Question: I am having trouble filtering out the zero fields using the query below. Many records which have a zero in the "3 Yr Average" or "Comp Usage" fields are still included in the results.

Removing the "<>0" or "Is Not Null" criteria change nothing in the output table. Access is generating the following SQL:
'''
SELECT
[active plant parts made from dept produced components usage].assembly_item_no,
[active plant parts made from dept produced components usage].component_item_no,
[active plant parts made from dept produced components usage].component_qty,
[active plant parts made from dept produced components usage].[3 yr average],
[active plant parts made from dept produced components usage].[comp usage],
noetix_sys_invus_category_all.[a$cat$item_type]
INTO [department component usage and assembly type]
FROM [active plant parts made from dept produced components usage]
INNER JOIN noetix_sys_invus_category_all
ON
[active plant parts made from dept produced components usage].assembly_item_no =
noetix_sys_invus_category_all.[a$item$item_number]
WHERE ( ( (
[active plant parts made from dept produced components usage].[3 yr average]
)
<> 0 )
AND ( (
[active plant parts made from dept produced components usage].[comp usage] )
<> 0 )
AND ( ( noetix_sys_invus_category_all. [a$cat$item_type] ) = "aft" ) )
OR ( ( (
[active plant parts made from dept produced components usage].[3 yr average]
)
IS NOT NULL )
AND ( (
[active plant parts made from dept produced components usage].[comp usage]
)
IS NOT NULL )
AND ( ( noetix_sys_invus_category_all.[a$cat$item_type] ) = "aft+" ) )
OR (( ( noetix_sys_invus_category_all.[a$cat$item_type] ) = "oem" ))
OR (( ( noetix_sys_invus_category_all.[a$cat$item_type] ) = "oem+" ))
ORDER BY
[active plant parts made from dept produced components usage].[3 yr average] DESC,
[active plant parts made from dept produced components usage].[comp usage] DESC,
noetix_sys_invus_category_all.[a$cat$item_type];
'''
Thanks for the help.
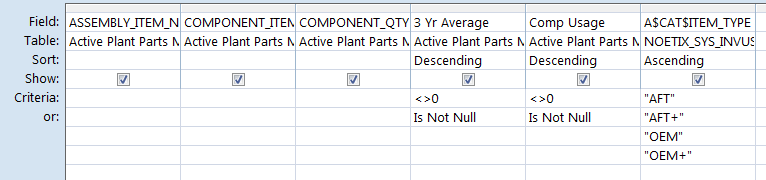
Answer: Maybe simplify using 'in' and 'nz'. I say maybe because I'm not entirely sure what expected result you are after.
'''
WHERE nz([Active Plant Parts Made From Dept Produced Components Usage].[3 Yr Average],0)<>0
AND nz([Active Plant Parts Made From Dept Produced Components Usage].[Comp Usage],0)<>0
AND NOETIX_SYS_INVUS_CATEGORY_ALL.[A$CAT$ITEM_TYPE] in("AFT","AFT+","OEM","OEM+")
'''
Or statements are generally expensive for the engine to evaluate; so if we can do multiple evaluations at once using an IN we get a performance benefit.
Using 'nz' we convert nulls to 0's which are then excluded from the results. so in situations where both 3 yr average or comp usage is null or zero, then the record is excluded.